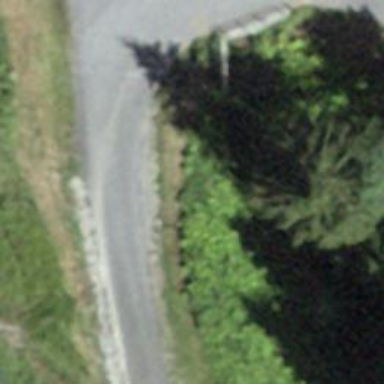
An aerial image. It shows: Bus stop along the road.